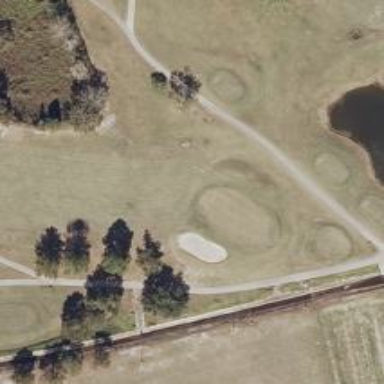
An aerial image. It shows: View of golf hole.